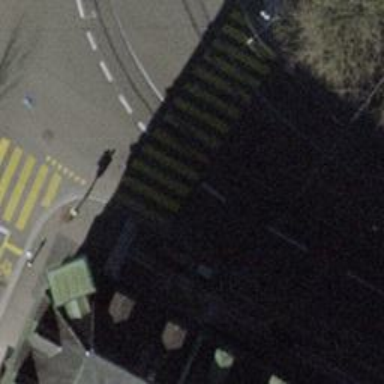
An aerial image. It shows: Tram crossing on the railway.